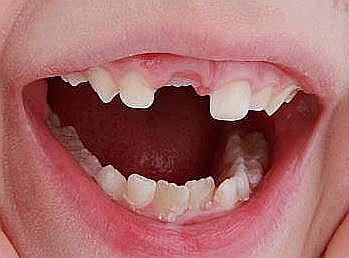
Condition: hypodontia